Question: I have got a UIImageView displaying a circle divided in six equal triangles corresponding to:
- - - - - -
The circle is similar to the following (pardon me for the bad drawing):

I would like to derive from the touch point in which area the tap is. For example if the user taps at the top right corner of the circle then the area should be area 2: ">60-120".
The input data I got is:
- -
Any suggestion on how to infer in which area the tap point falls given the input data described above?
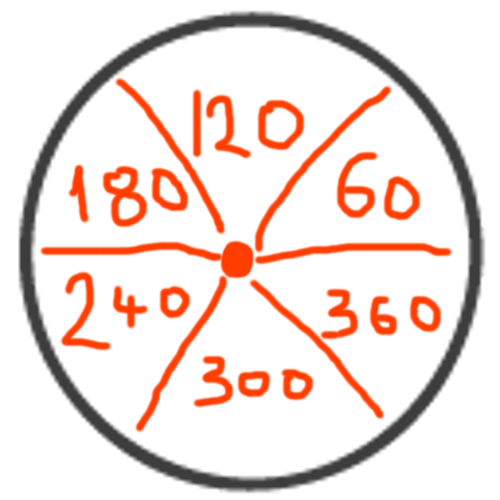
Answer: I just noticed some errors in <URL> I'd mentioned in the comments, but it's generally what you need...
I recommend getting the angle between your tap point and your circle's frame's center then implementing a 'getArea' function to get the particular area tapped within your circle, ex:
'''
-(void)touchesBegan:(NSSet *)touches withEvent:(UIEvent *)event
{
UITouch *touch = [touches anyObject];
CGPoint tapPoint = [touch locationInView:self.view];
CGFloat angle = [self angleToPoint:tapPoint];
int area = [self sectionForAngle:angle];
}
- (float)angleToPoint:(CGPoint)tapPoint
{
int x = self.circle.center.x;
int y = self.circle.center.y;
float dx = tapPoint.x - x;
float dy = tapPoint.y - y;
CGFloat radians = atan2(dy,dx); // in radians
CGFloat degrees = radians * 180 / M_PI; // in degrees
if (degrees < 0) return fabsf(degrees);
else return 360 - degrees;
}
- (int)sectionForAngle:(float)angle
{
if (angle >= 0 && angle < 60) {
return 1;
} else if (angle >= 60 && angle < 120) {
return 2;
} else if (angle >= 120 && angle < 180) {
return 3;
} else if (angle >= 180 && angle < 240) {
return 4;
} else if (angle >= 240 && angle < 300) {
return 5;
} else {
return 6;
}
}
'''